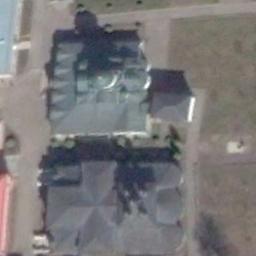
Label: church